Question: I want to check to see whether something is null, e.g.:
'''
string xxx(const NotMyClass& obj) {
if (obj == NULL) {
//...
}
}
'''
But the compiler complains about this: there are 5 possible overloads of '=='.
So I tried this:
'''
if (obj == static_cast<NotMyClass>(NULL)) {
'''
This crashes because 'NotMyClass''s '==' overload doesn't handle nulls.
edit: for everyone tell me it can't be NULL, I'm certainly getting something NULL like in my debugger:

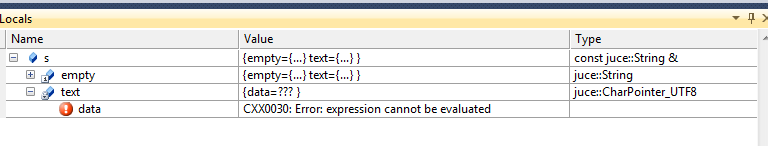
Answer: In a well-formed C++ program, references are never 'NULL' (more accurately, the address of an object to which you have a reference may never be 'NULL').
So not only is the answer "no, there's no way", a corollary is "this makes no sense".
---
Your statement regarding C makes no sense either, since C does not have references.
And as for Java, its "references" are more like C++ pointers in many ways, including this one.
Comparing such specific behaviours between different languages is something of a fool's errand.
---
If you need this "optional object" behaviour, then you're looking for pointers:
'''
std::string xxx(const NotMyClass* ptr) {
if (ptr == NULL)
throw SomeException();
const NotMyClass& ref = *ptr;
/* ... */
}
'''
But consider whether you really need this; a decent alternative might be 'boost::optional' if you really do.